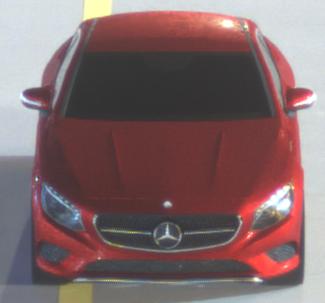
Make: Mercedes-Benz
Model: S 400 Coupé
Detailed model: S-Class (217) Coupé
Model produced from: 2015/10
Model produced until: 2017/09
Doors: 2
Color: red
Road condition: dry road
Daytime: night
Contrast: high contrast